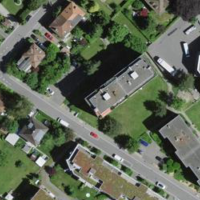
EUNIS habitat code: 54
Species observed at this site:
Ilex aquifolium